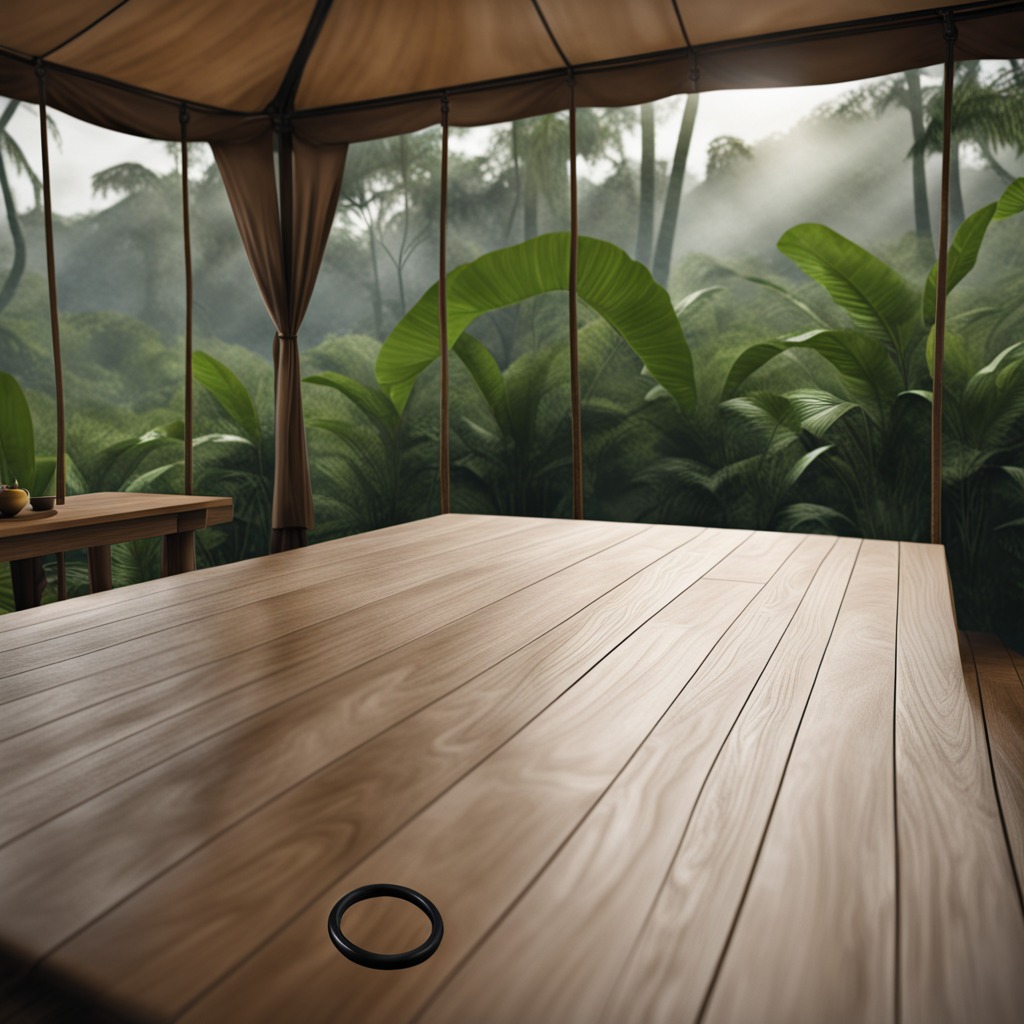
A rubber O-ring is lying on the wooden table.